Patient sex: F
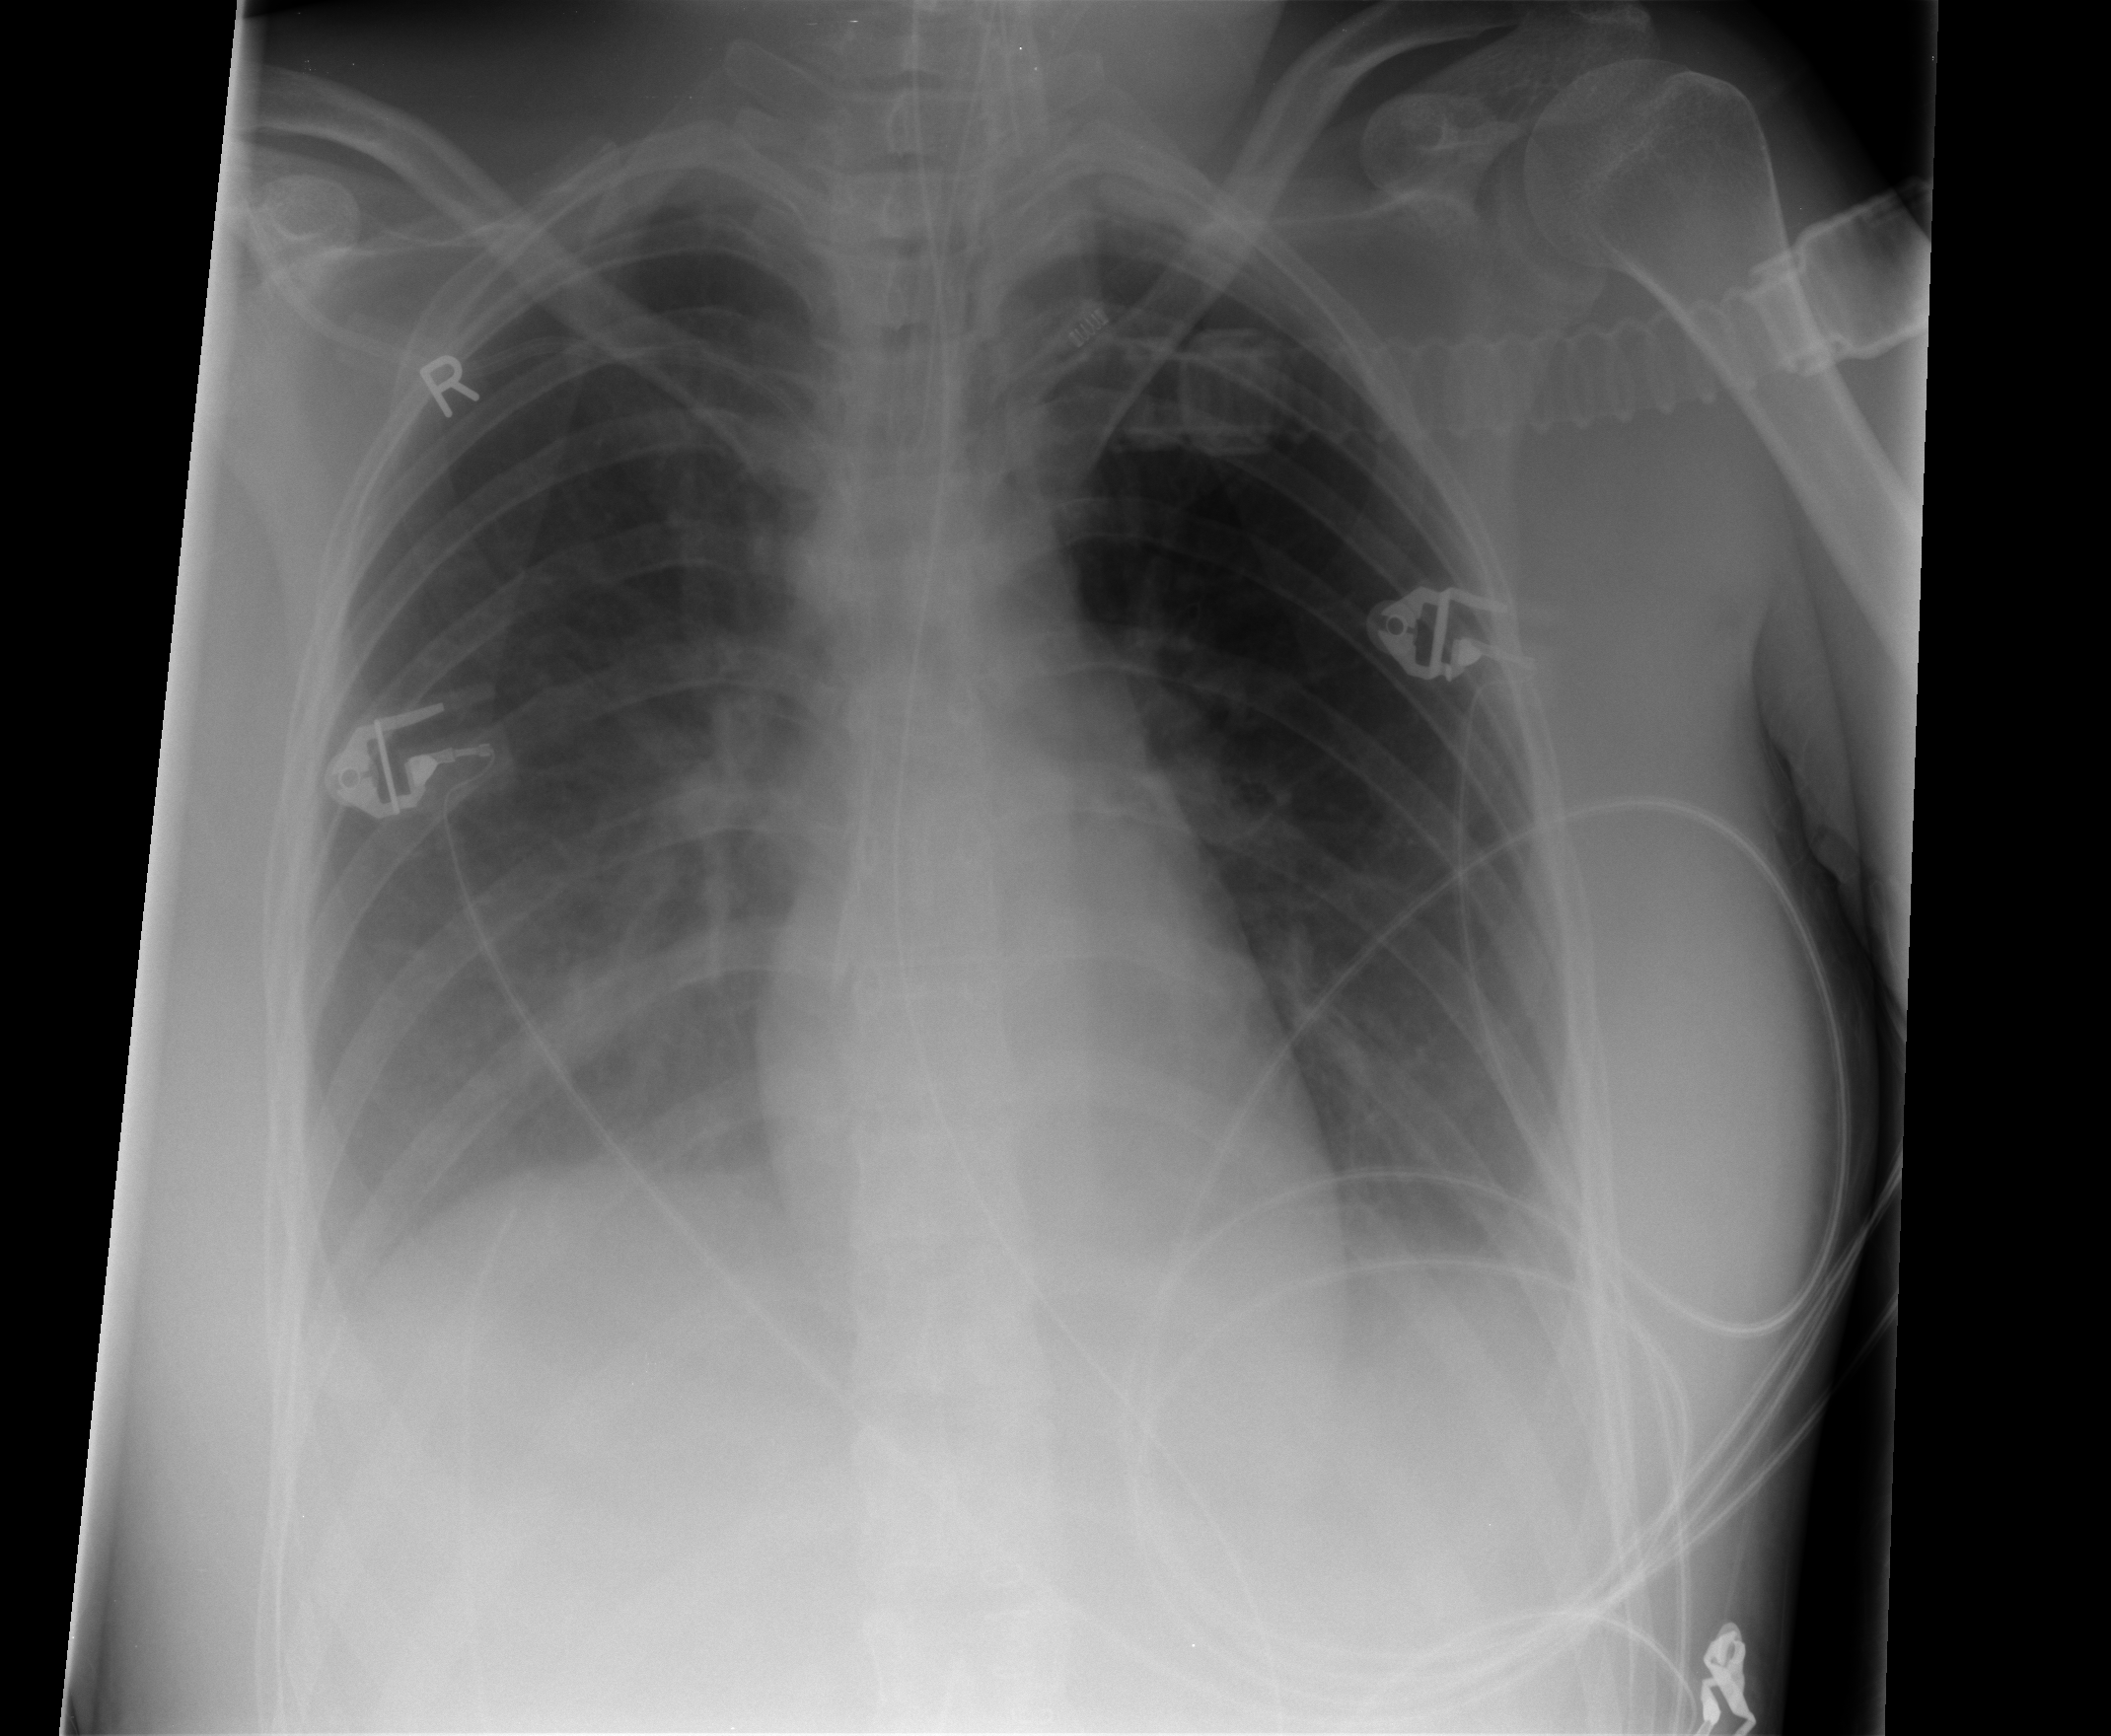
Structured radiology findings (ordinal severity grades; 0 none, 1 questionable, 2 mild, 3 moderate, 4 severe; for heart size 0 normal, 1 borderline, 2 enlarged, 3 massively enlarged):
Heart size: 0
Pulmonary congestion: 0
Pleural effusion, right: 2
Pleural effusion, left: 2
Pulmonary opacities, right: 0
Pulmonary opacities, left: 0
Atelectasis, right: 0
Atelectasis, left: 0